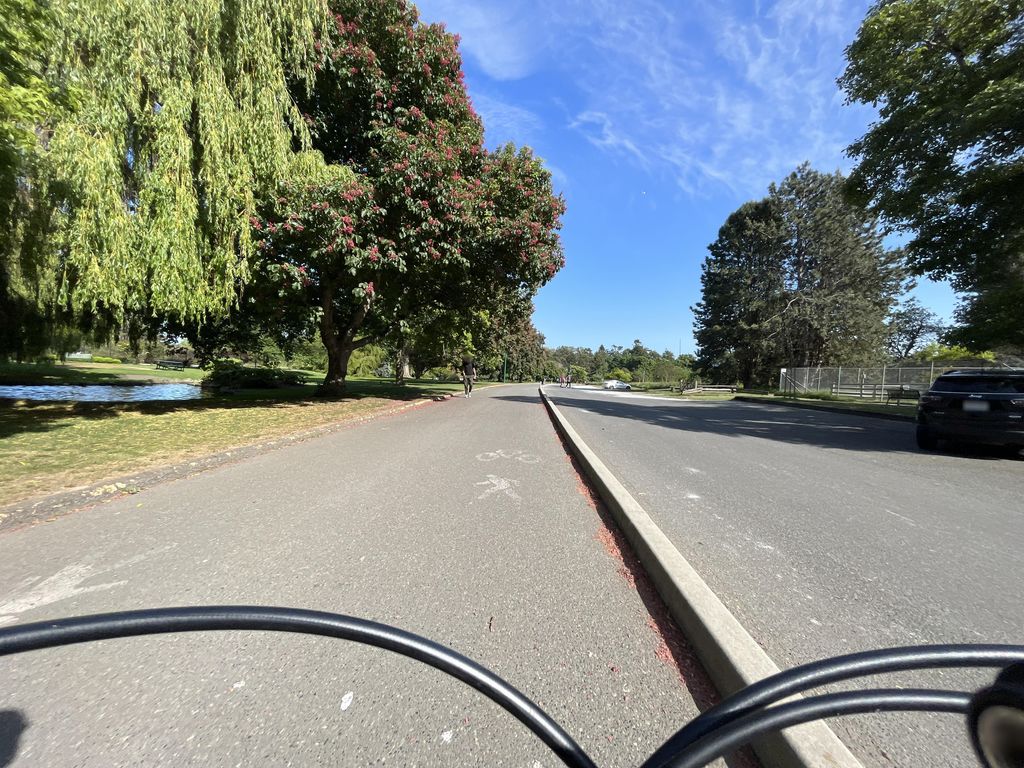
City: victoria